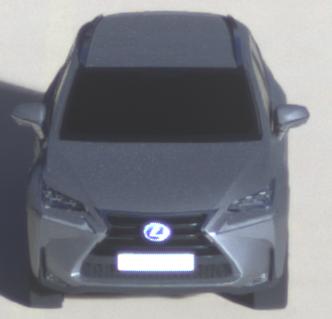
Make: Lexus
Model: NX 300h
Detailed model: NX (AZ1)
Model produced from: 2017/11
Model produced until: 2018/08
Doors: 5
Color: gray
Road condition: dry road
Daytime: morning or afternoon
Contrast: medium contrast